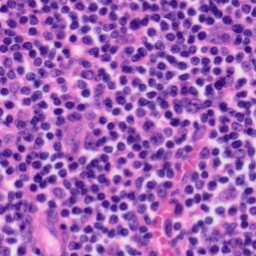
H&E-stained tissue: Tonsil